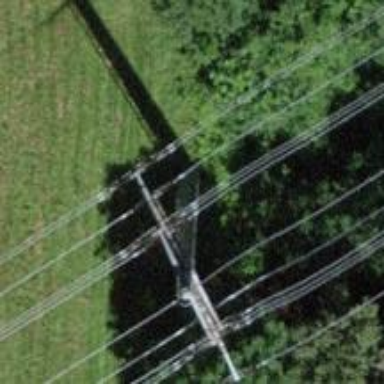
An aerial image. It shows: Power tower.